Field crop: tomato
Growth stage: 1
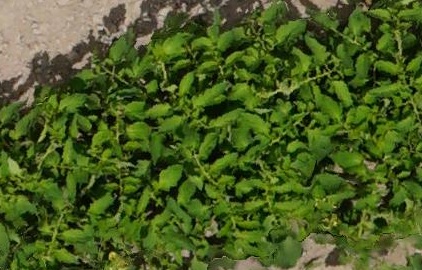
Species: tomato